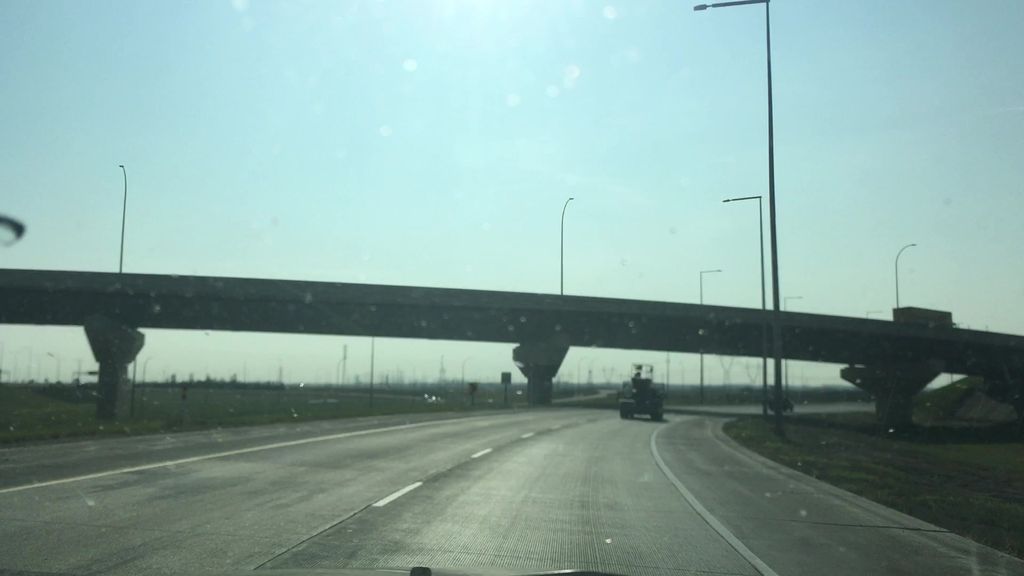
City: edmonton